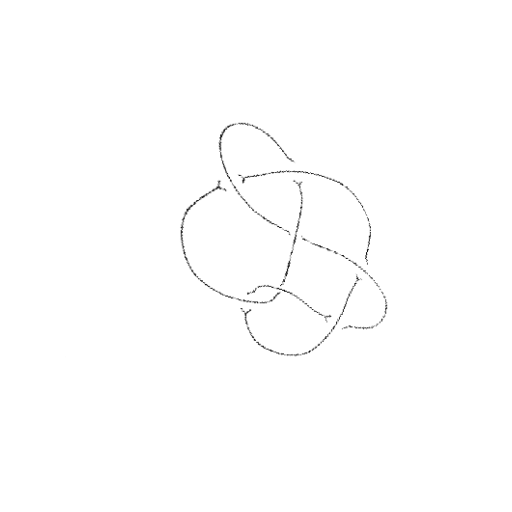
Crossing number: 7